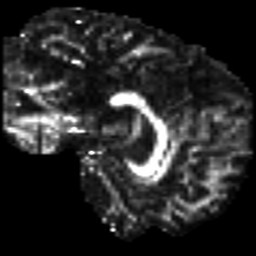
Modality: FA
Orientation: sagittal
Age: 24
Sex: male
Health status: ill
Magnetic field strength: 3 T
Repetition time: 8.4 s
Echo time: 0.0926 s